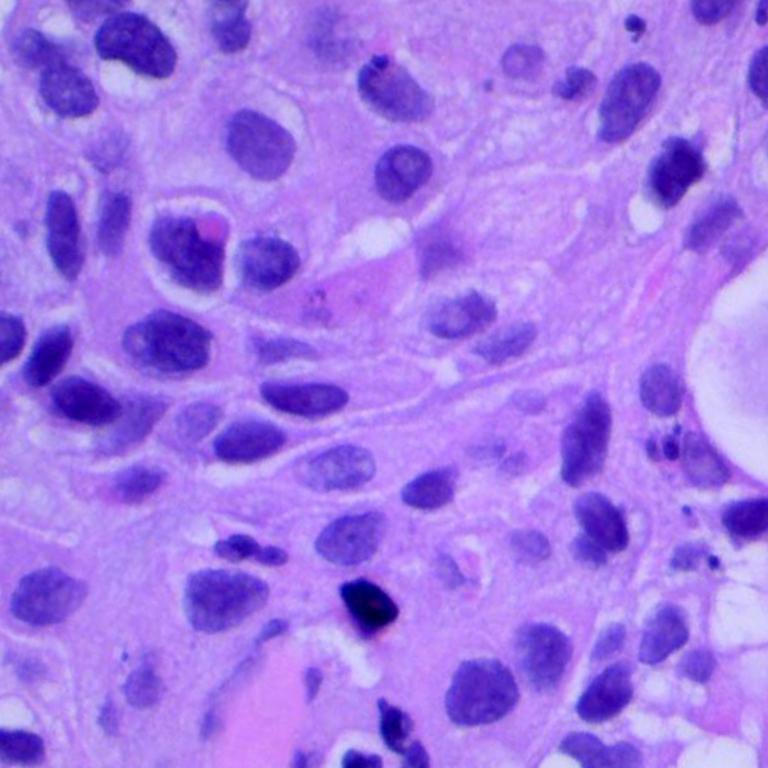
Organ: lung
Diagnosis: squamous carcinomas